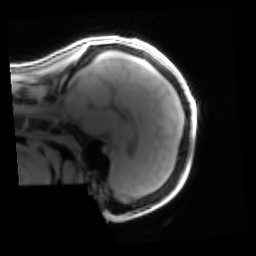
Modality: PDw
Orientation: sagittal
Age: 21
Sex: male
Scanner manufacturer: siemens
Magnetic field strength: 3 T
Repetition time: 0.25 s
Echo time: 0.00103 s